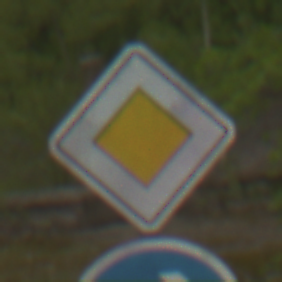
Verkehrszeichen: Vorfahrtsstrasse
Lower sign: VorgeschriebeneFahrtrichtungRechts
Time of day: MorningAfternoon
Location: Outdoor (Nature)
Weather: Overcast
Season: NotSpecified
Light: Natural